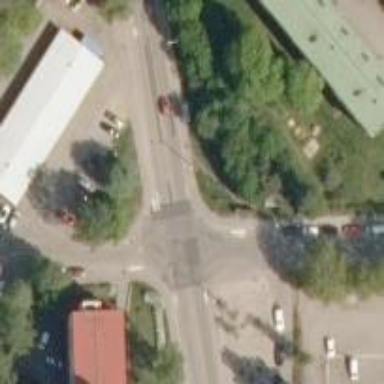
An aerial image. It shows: Uncontrolled crossing on the road.